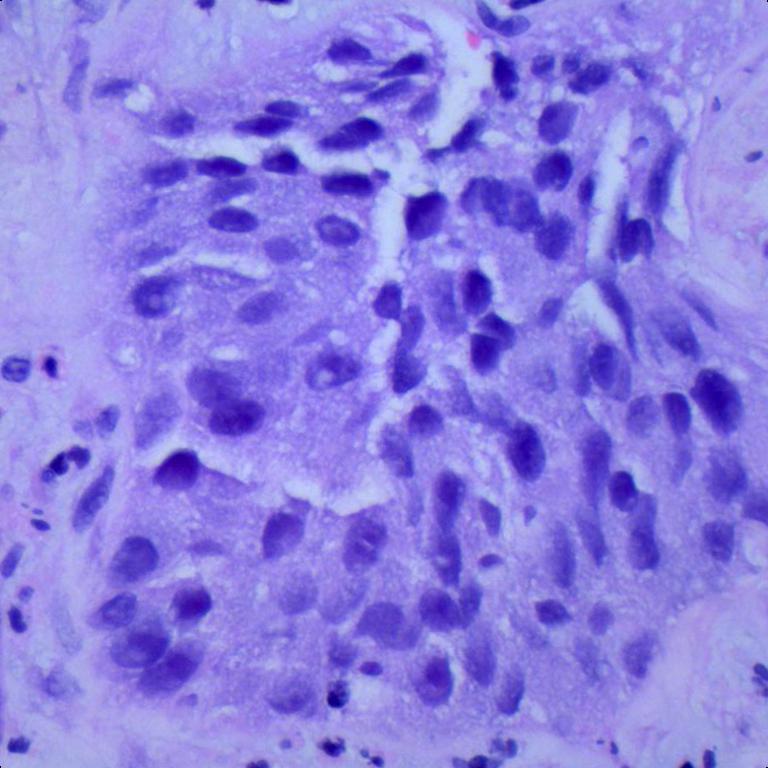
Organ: lung
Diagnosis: squamous carcinomas